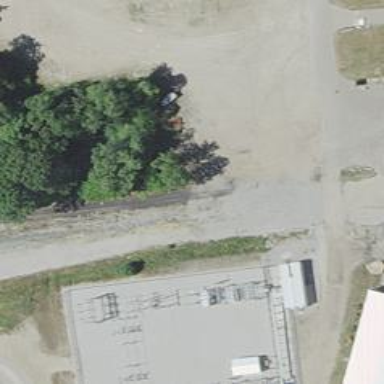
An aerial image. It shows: Siding service facility.